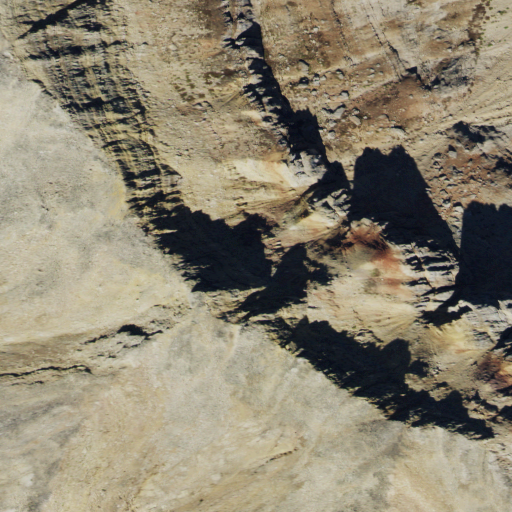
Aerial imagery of mountain in Montana named Sage Peak containing grassland, shrub, and barren land